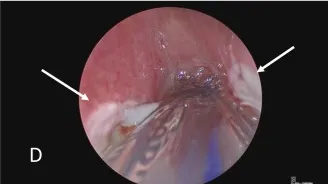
Case 1 glottis images. (
D) However, the subglottis is also ulcerated and oedematous mucosa prevents rigid bronchoscopy (0
o Hopkins' rod) beyond the third tracheal ring. White arrows indicate areas of ulceration and red arrow subglottic oedema.
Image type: endoscopy (airway_endoscopy)